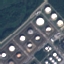
Land use / land cover class: Industrial